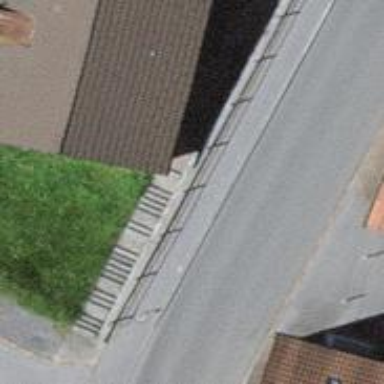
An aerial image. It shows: Set of steps on the road.